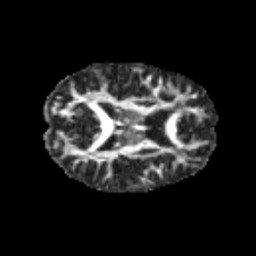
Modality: FA
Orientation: axial
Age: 11
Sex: male
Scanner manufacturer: siemens
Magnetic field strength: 3 T
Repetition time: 3.8 s
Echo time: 0.07 s